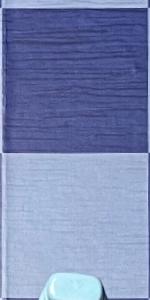
Label: Empty